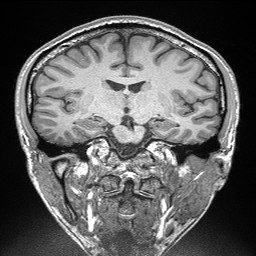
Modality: T1w
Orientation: sagittal
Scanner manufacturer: siemens
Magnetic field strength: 3 T
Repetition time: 2.3 s
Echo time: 0.00298 s